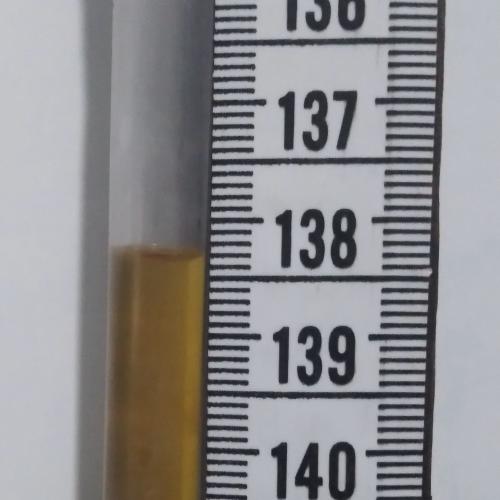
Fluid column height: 138.3 cm